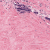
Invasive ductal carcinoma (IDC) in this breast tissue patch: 0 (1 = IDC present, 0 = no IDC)